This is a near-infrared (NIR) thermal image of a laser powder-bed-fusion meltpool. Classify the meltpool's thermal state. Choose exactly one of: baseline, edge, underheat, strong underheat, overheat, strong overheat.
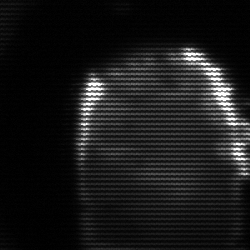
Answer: baseline